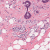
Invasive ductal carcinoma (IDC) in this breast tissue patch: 1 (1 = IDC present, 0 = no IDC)